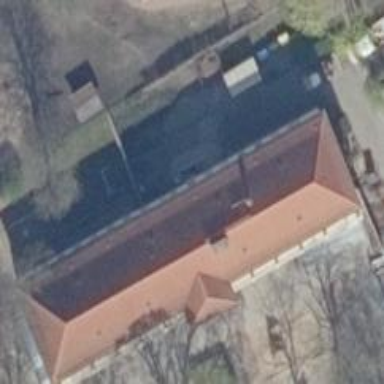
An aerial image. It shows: Kindergarten building.